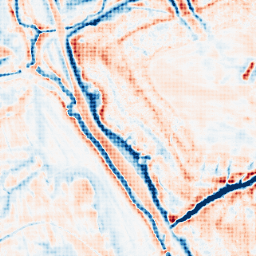
Category: edge_preserving
Decomposition family: bilateral
Decomposition parameters: d: 21
sigma_color: 50
sigma_space: 75
Upsampling method: sinc_hamming
Upsampling parameters: scale: 8
kernel_size: 8
Upsampling scale: 8